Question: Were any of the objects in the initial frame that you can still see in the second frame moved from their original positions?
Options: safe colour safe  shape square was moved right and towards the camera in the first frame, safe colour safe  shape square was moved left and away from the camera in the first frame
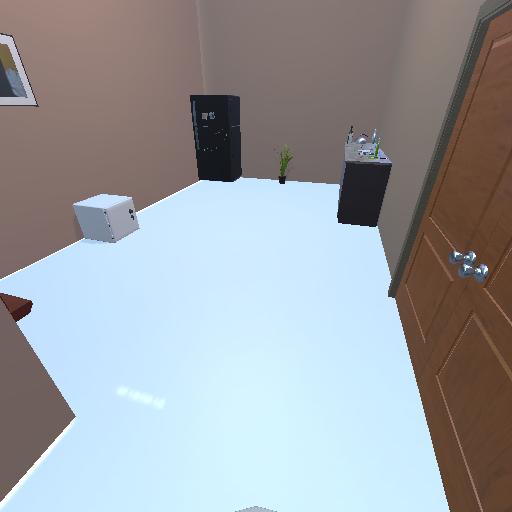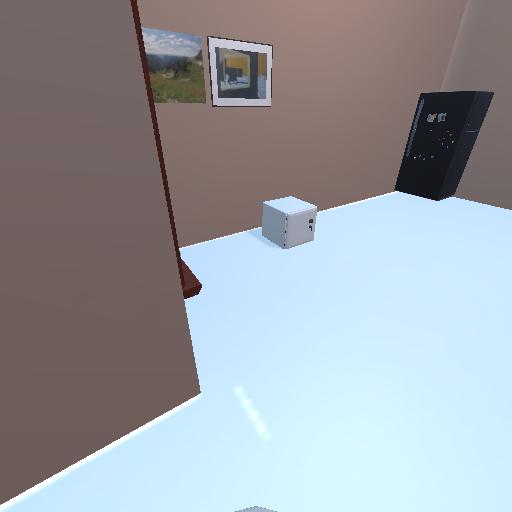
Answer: safe colour safe  shape square was moved right and towards the camera in the first frame